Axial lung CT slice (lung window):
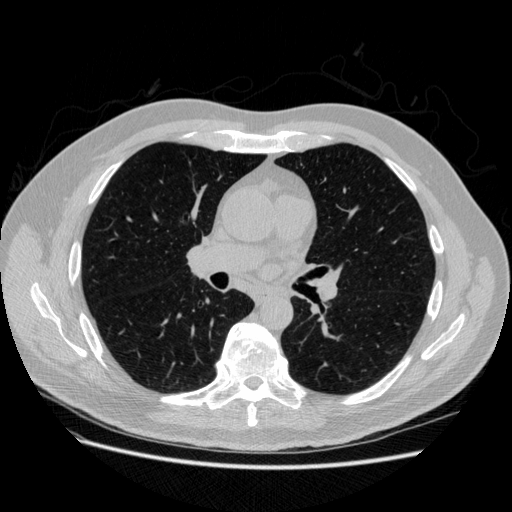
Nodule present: no